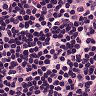
Metastatic tissue present: no